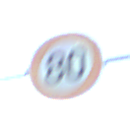
Verkehrszeichen: Geschwindigkeit80
Umgebung: Outdoor, Nature
Tageszeit: MorningAfternoon
Wetter: Clear
Licht: Natural
Jahreszeit: Autumn
Kontrast: HighContrast